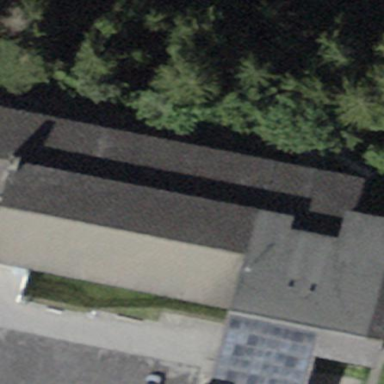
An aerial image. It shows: School building.